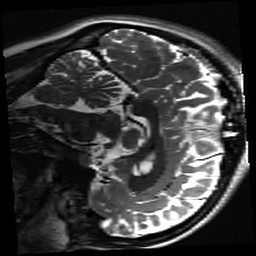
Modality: inplaneT2
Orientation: sagittal